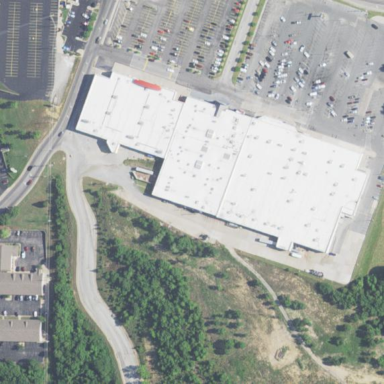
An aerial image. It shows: Retail building that is part of mall.